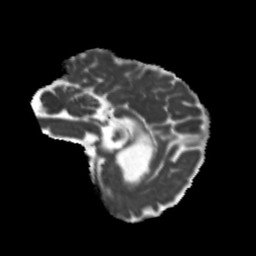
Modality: MD
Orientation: sagittal
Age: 46
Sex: male
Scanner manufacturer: siemens
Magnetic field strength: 3 T
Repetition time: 5.25 s
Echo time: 0.08 s